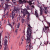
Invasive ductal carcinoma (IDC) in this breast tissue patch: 1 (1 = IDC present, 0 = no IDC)